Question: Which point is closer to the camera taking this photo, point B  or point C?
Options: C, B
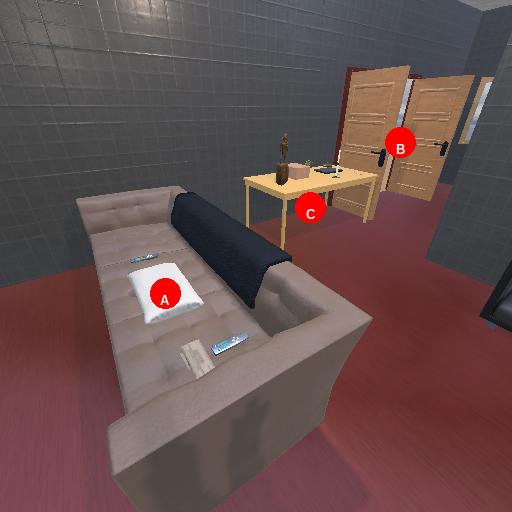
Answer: C